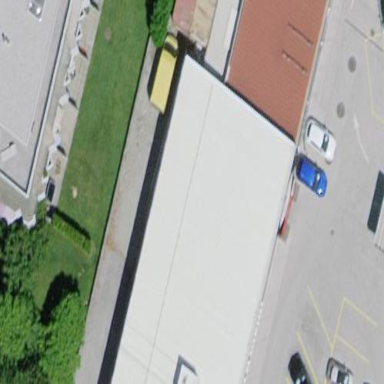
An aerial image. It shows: Shop that sells cars.